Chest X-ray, PA view. Patient: 17 years old, sex M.
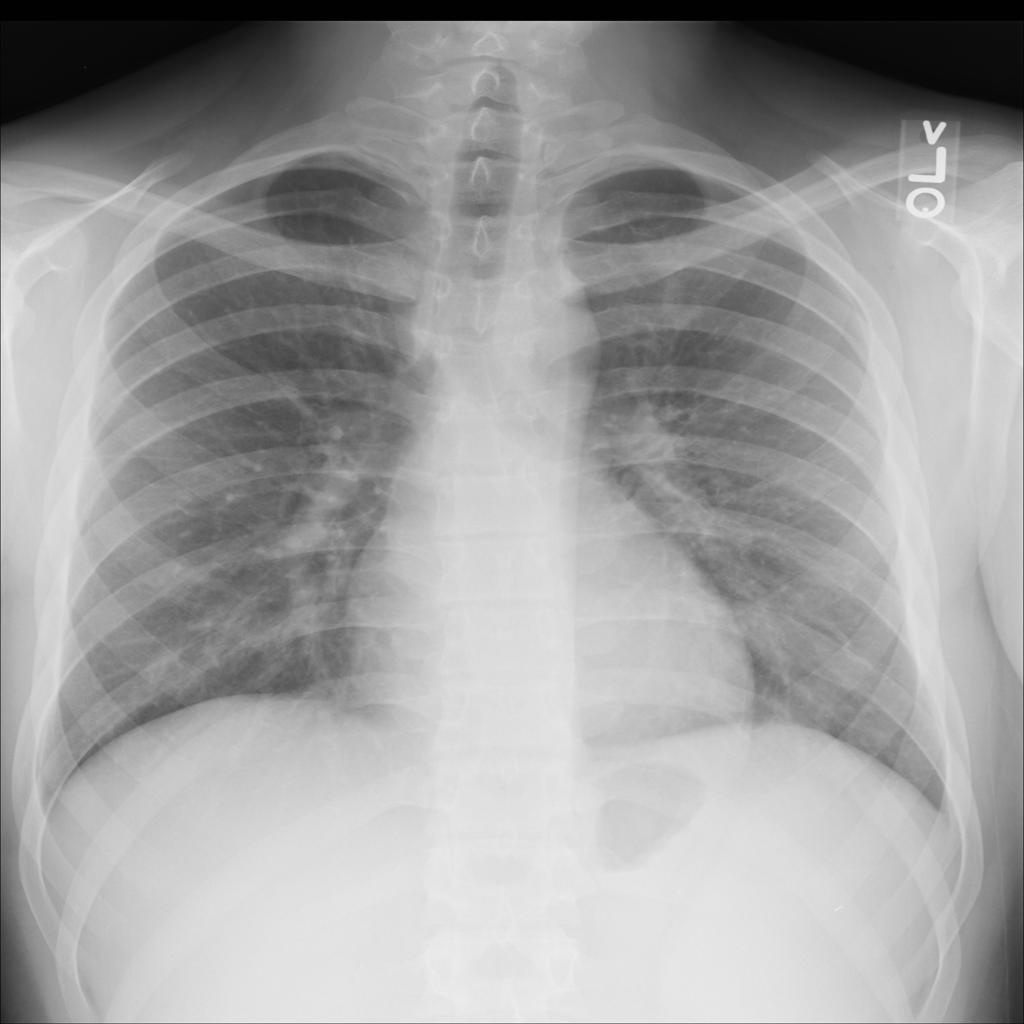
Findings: No Finding